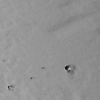
Atmospheric dust classification: not_dusty